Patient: sex F, age 27
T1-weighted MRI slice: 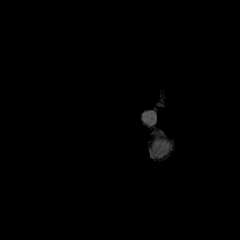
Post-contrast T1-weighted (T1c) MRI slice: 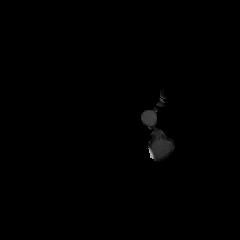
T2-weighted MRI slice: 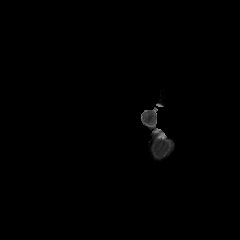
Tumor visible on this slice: no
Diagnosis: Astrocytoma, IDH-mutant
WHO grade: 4